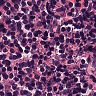
Metastatic tissue present: no